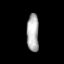
Tissue: lung
Cell type: Epithelial cells
Senescence score: 0.224
Nuclear area (px): 454
Mean DAPI intensity: 171.892